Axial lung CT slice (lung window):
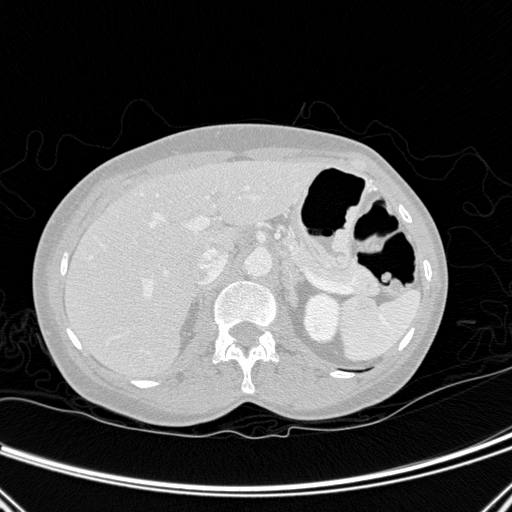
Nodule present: no